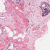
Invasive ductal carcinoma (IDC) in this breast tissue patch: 1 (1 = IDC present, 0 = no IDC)